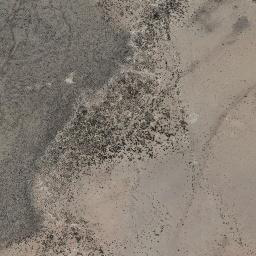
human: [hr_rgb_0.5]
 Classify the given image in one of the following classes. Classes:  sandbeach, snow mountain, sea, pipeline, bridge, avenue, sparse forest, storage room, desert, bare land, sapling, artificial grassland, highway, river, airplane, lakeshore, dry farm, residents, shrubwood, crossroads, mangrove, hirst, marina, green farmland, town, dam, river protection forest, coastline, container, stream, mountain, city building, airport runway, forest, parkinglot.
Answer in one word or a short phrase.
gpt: bare land